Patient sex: F
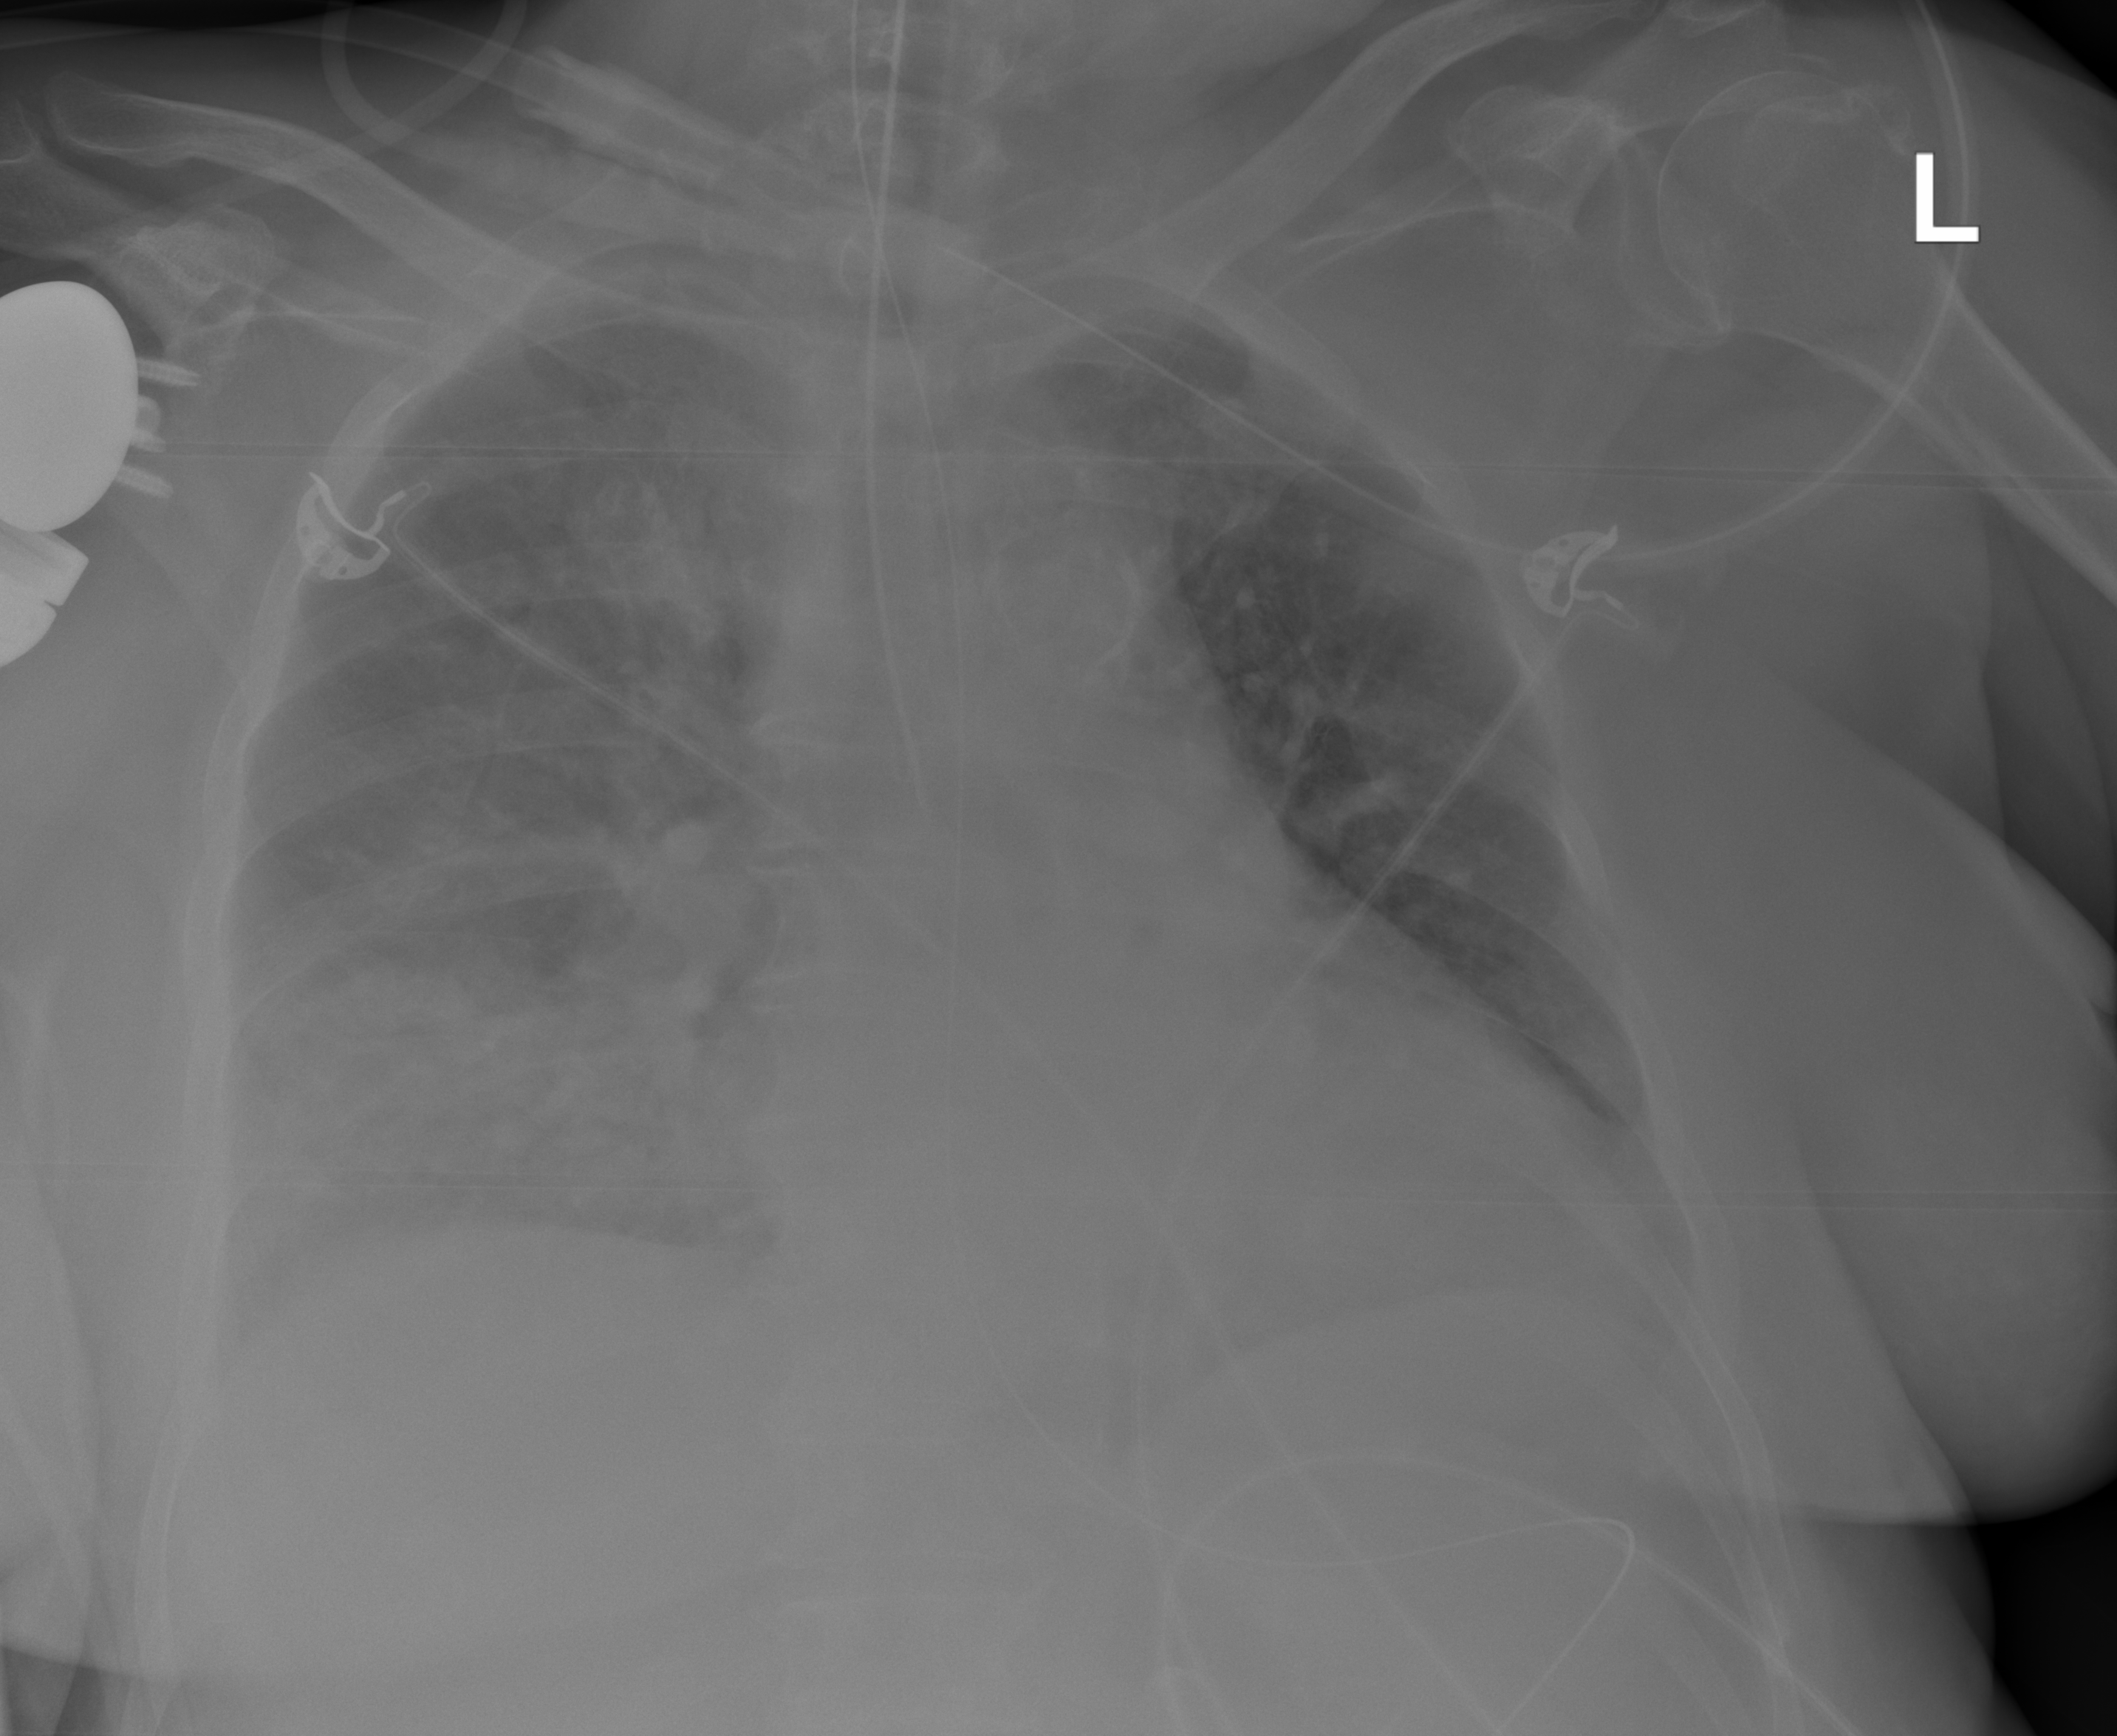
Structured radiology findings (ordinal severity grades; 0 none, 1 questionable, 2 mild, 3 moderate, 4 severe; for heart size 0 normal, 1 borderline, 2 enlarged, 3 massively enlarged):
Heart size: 0
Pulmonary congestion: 2
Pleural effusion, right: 2
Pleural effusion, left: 2
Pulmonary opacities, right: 3
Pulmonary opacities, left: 0
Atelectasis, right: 2
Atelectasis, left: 0